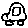
Label: car